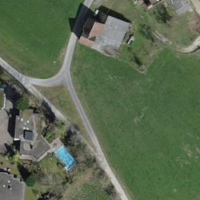
EUNIS habitat code: 55
Species observed at this site:
Mangora acalypha
Phalangium opilio